高一 · 立体几何学
如图 2-3-6, 三棱雉 $P-A B C$ 中, $P A \perp A B, P A \perp B C$, 则直线 $P B$ 和平面 $A B C$ 所成的角是( )

图 2-3-6
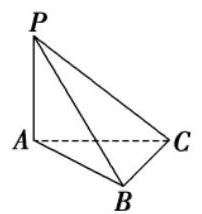
A. $\angle B P A$
B. $\angle P B A$
C. $\angle P B C$

D. 以上都不对
答案: B
解析: $P A \perp A B, P A \perp B C, A B \cap B C=B$,

得 $P A \perp$ 平面 $A B C$,

所以 $\angle P B A$ 为 $B P$ 与平面 $A B C$ 所成的角. 故选 $\mathrm{B}$.